Question:
"First Number" is multiplied by "Second Number" to give "Sub-Total". Pressing "Total" button gives the sum of "Sub-Total"
As you can see in the image, the cell containing number "5" is in editable state. When i click the button "Total" a method is triggered which adds up the numbers in the "Sub-total" column. I want the numbers in editable state to be saved automatically before the addition is performed so that the correct answer would be 156.00 instead of 136.00 as seen in the label below the "Total" button
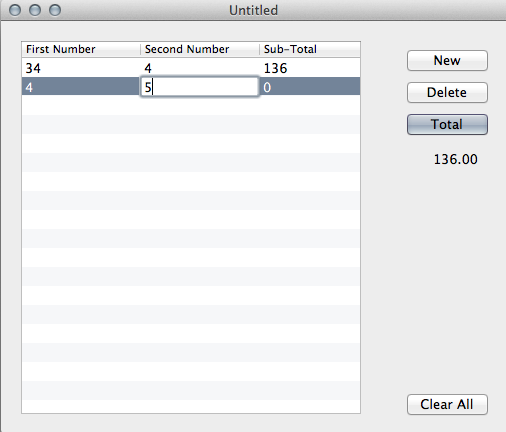
Answer: Your 'NSTableView' is just a view, and you show the Model(Array) onto it.
So you changed the value in view part but your model is not changed. You need to change the model i.e, array or any collection that you are showing in the tableview.
In the button action just call '[tableView reloadData]', Then the '- (void)tableView:(NSTableView *)tableView setObjectValue:(id)object forTableColumn:(NSTableColumn *)tableColumn row:(NSInteger)row': delegate method of tablview will get called and your model will get updated. Resulting in the your typed data.
Check the example:
'''
- (id)init
{
self = [super init];
if (self) {
self.array=[NSMutableArray new];
for (NSInteger i=0; i<30; i++) {
[self.dict setObject:[NSString stringWithFormat:@"Obj %ld",i] forKey:[NSString stringWithFormat:@"%ld",i]];
self.array[i]=@(i);
}
}
return self;
}
- (NSInteger)numberOfRowsInTableView:(NSTableView *)tableView{
return self.array.count;
}
- (id)tableView:(NSTableView *)tableView objectValueForTableColumn:(NSTableColumn *)tableColumn row:(NSInteger)row{
return self.array[row];
}
- (void)tableView:(NSTableView *)tableView setObjectValue:(id)object forTableColumn:(NSTableColumn *)tableColumn row:(NSInteger)row{
self.array[row]=object;
}
'''
Your answer is here:
'''
- (IBAction)button:(id)sender {
[self.myTable reloadData];
NSInteger row=[self.myTable selectedRow];
NSLog(@"%@",[self.array objectAtIndex:row]);
}
'''